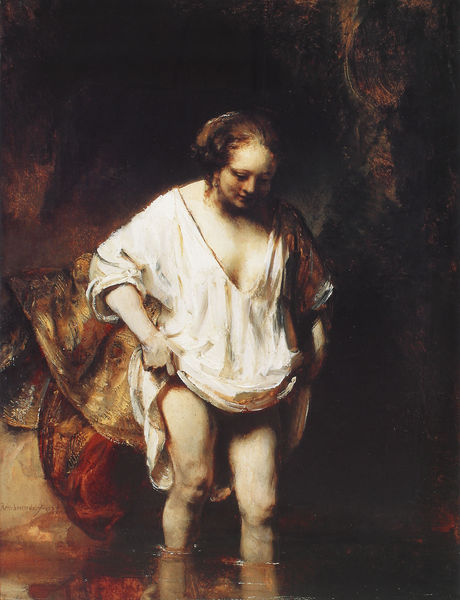
Titel: Hendrickje Stoffels in einem Bach badend
Künstler: Harmensz van Rijn Rembrandt
Institution: London, National Gallery
Schlagwörter: dunkel, gemälde, hand, nackt, schatten, umhang, wasser, weiß, baden, badende, fluss, mädchen, see, ausschnitt, braun, frau, hell, kleid, nacht, schwarz, stirn, blick, rot, malerei, blond, hemd, arme, gesicht, halten, rembrandt, blicken, hände, schauen, spiegel, vorhang, öl, spiegelung, gewand, gold, haare, nachthemd, beine, lächeln, spiegelbild, knie, bad, badend, waten, grotte, dekolte, unterkleid, furt, renaisance, watend, pl